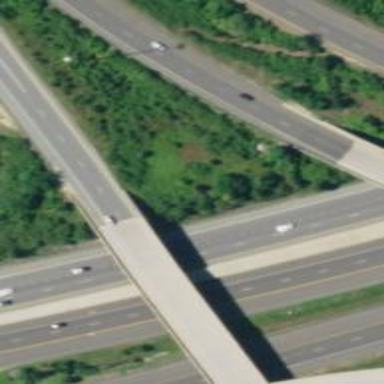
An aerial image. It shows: Motorway.